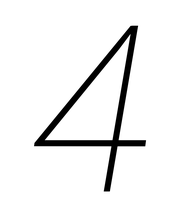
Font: Roboto-Italic_Thin_Italic